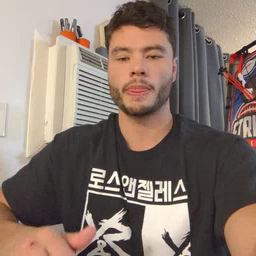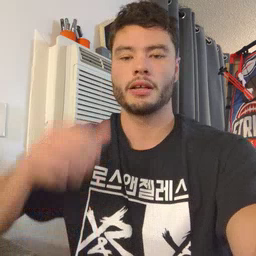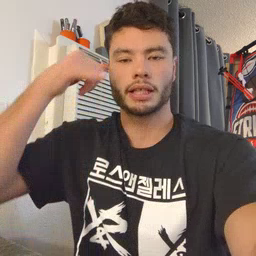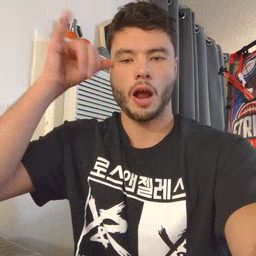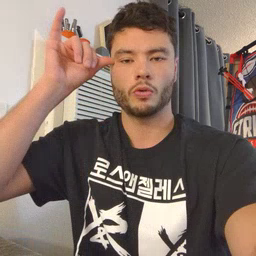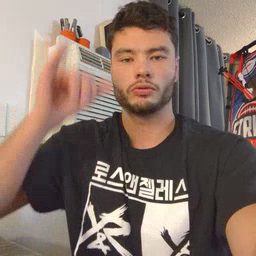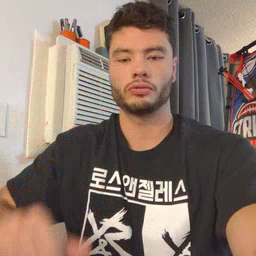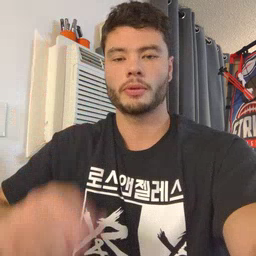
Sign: cow